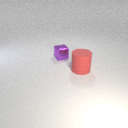
small purple metal cube behind large red rubber cylinder